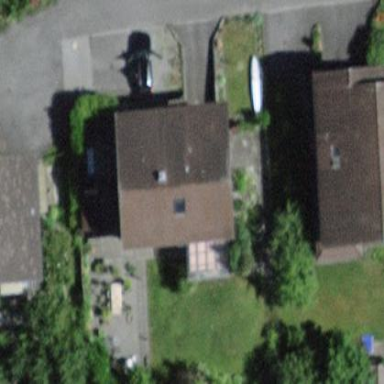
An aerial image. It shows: Residential building with gabled roof made of roof tiles.